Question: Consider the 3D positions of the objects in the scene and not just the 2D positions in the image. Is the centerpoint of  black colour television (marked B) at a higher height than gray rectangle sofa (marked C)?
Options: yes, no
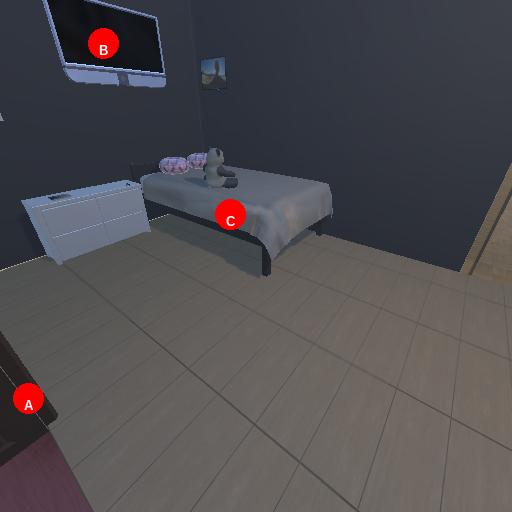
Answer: yes